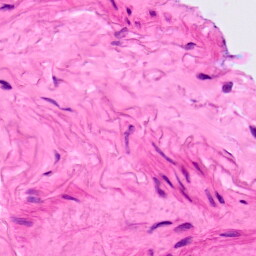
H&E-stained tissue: Lung